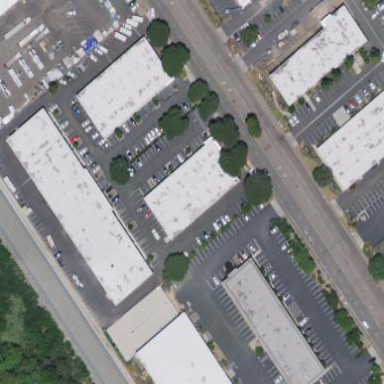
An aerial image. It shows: Industrial building.